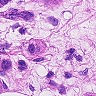
Metastatic tissue present: yes